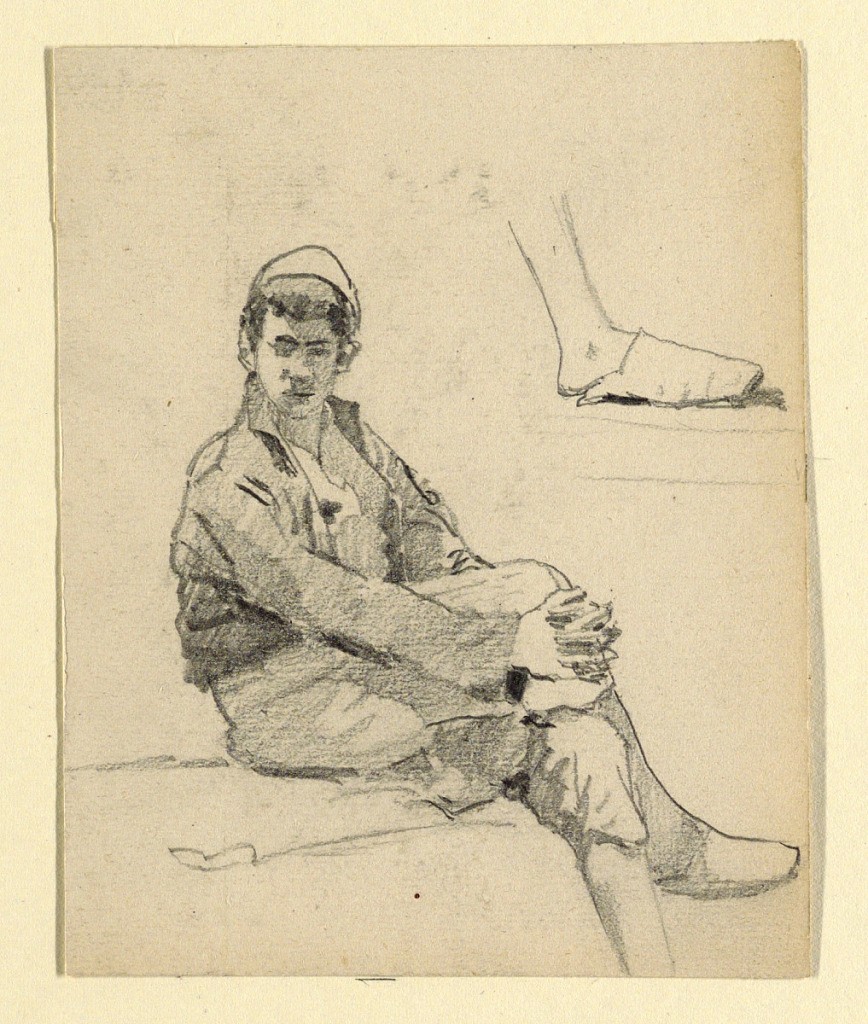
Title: Obverse: A seated young Moor (?)
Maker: Howard Russell Butler, American, 1856 - 1934
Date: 1887
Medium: Black crayon and pencil on paper
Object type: Drawing
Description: Vertical rectangle. Obverse: The body is turned right, the head toward the spectator. The hands are crossed under the right knee. The lower part of the right leg with the foot wearing a slipper is drawn separately above, at right. Reverse: Interior study, with desk and chair in foreground.